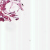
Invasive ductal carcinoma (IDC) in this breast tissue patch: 0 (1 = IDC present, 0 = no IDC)